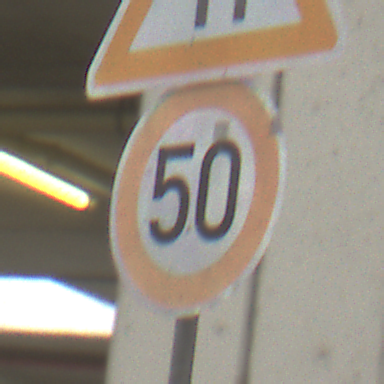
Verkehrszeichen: Geschwindigkeit50
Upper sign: EinseitigVerengteFahrbahnRechts
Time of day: Midday
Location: Roofed (Urban)
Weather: Overcast
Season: NotSpecified
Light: Artificial